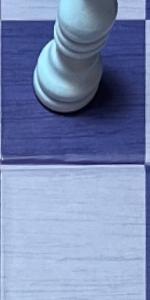
Label: Empty